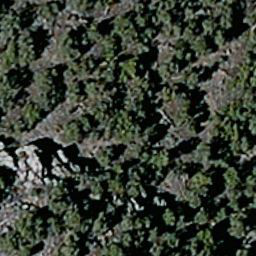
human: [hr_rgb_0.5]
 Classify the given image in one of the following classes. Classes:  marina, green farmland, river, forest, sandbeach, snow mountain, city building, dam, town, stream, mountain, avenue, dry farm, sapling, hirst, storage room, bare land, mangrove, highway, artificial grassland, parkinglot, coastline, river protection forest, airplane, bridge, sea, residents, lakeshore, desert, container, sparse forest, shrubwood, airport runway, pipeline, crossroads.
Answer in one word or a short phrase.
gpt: sparse forest